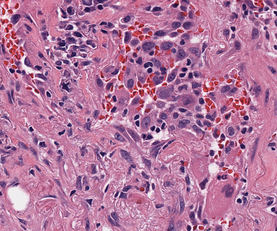
Tumor epithelial tissue: yes
Tumor-associated stroma tissue: yes
Normal tissue: no